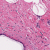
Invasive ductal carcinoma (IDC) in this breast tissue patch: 0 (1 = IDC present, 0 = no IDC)